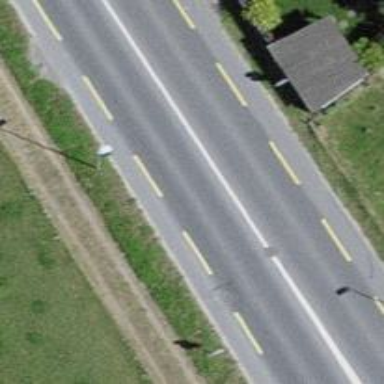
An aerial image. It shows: Asphalt road with primary highway designation and dedicated cycle lane on the left.